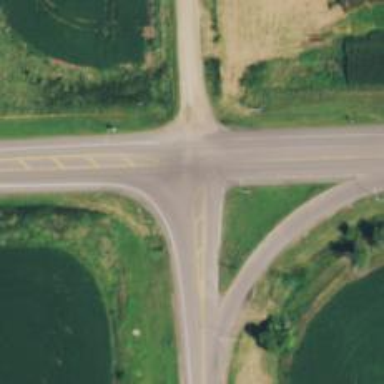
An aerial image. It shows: Road with stop sign.